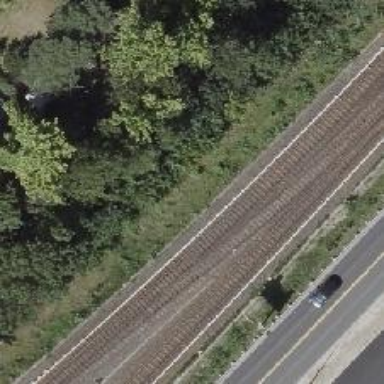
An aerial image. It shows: Light rail electrified railway.